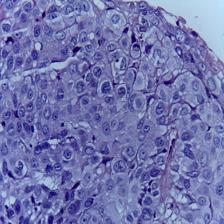
Diagnosis: OSCC